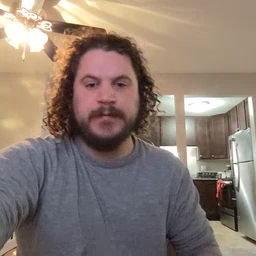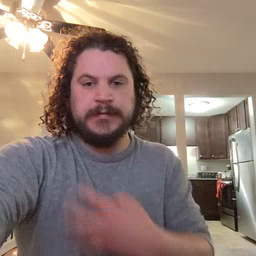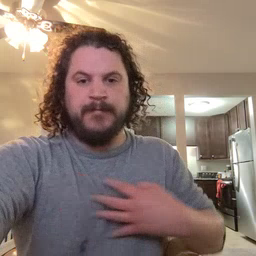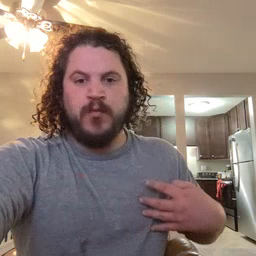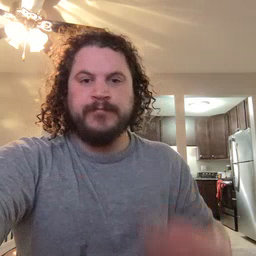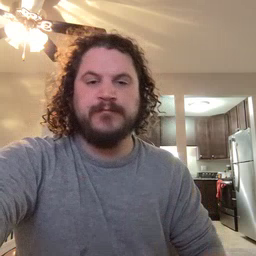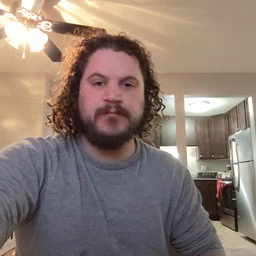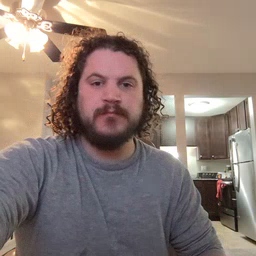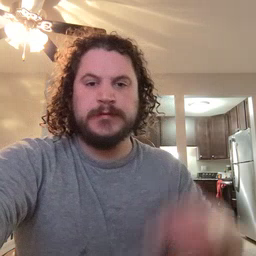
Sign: zebra